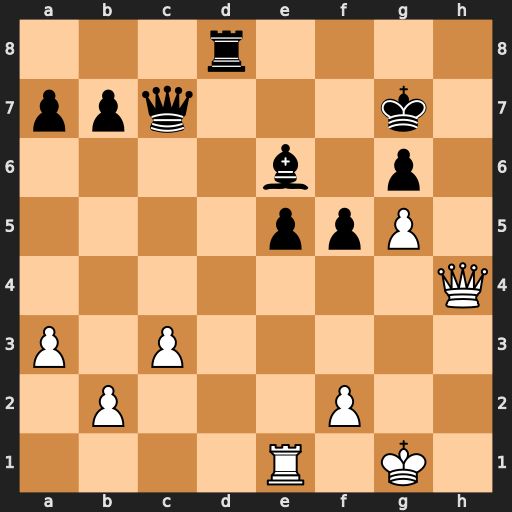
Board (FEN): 3r4/ppq3k1/4b1p1/4ppP1/7Q/P1P5/1P3P2/4R1K1
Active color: w
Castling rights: -
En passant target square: -
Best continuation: Qh6+ Kg8 Qxg6+ Qg7 Qxe6+